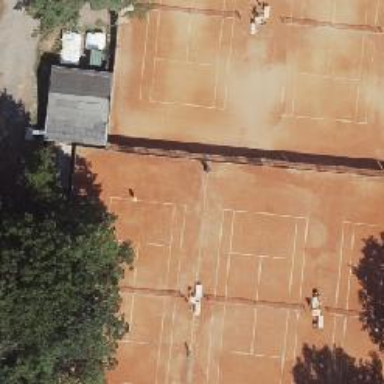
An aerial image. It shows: Tennis court on pitch designated for leisure land.